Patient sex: F
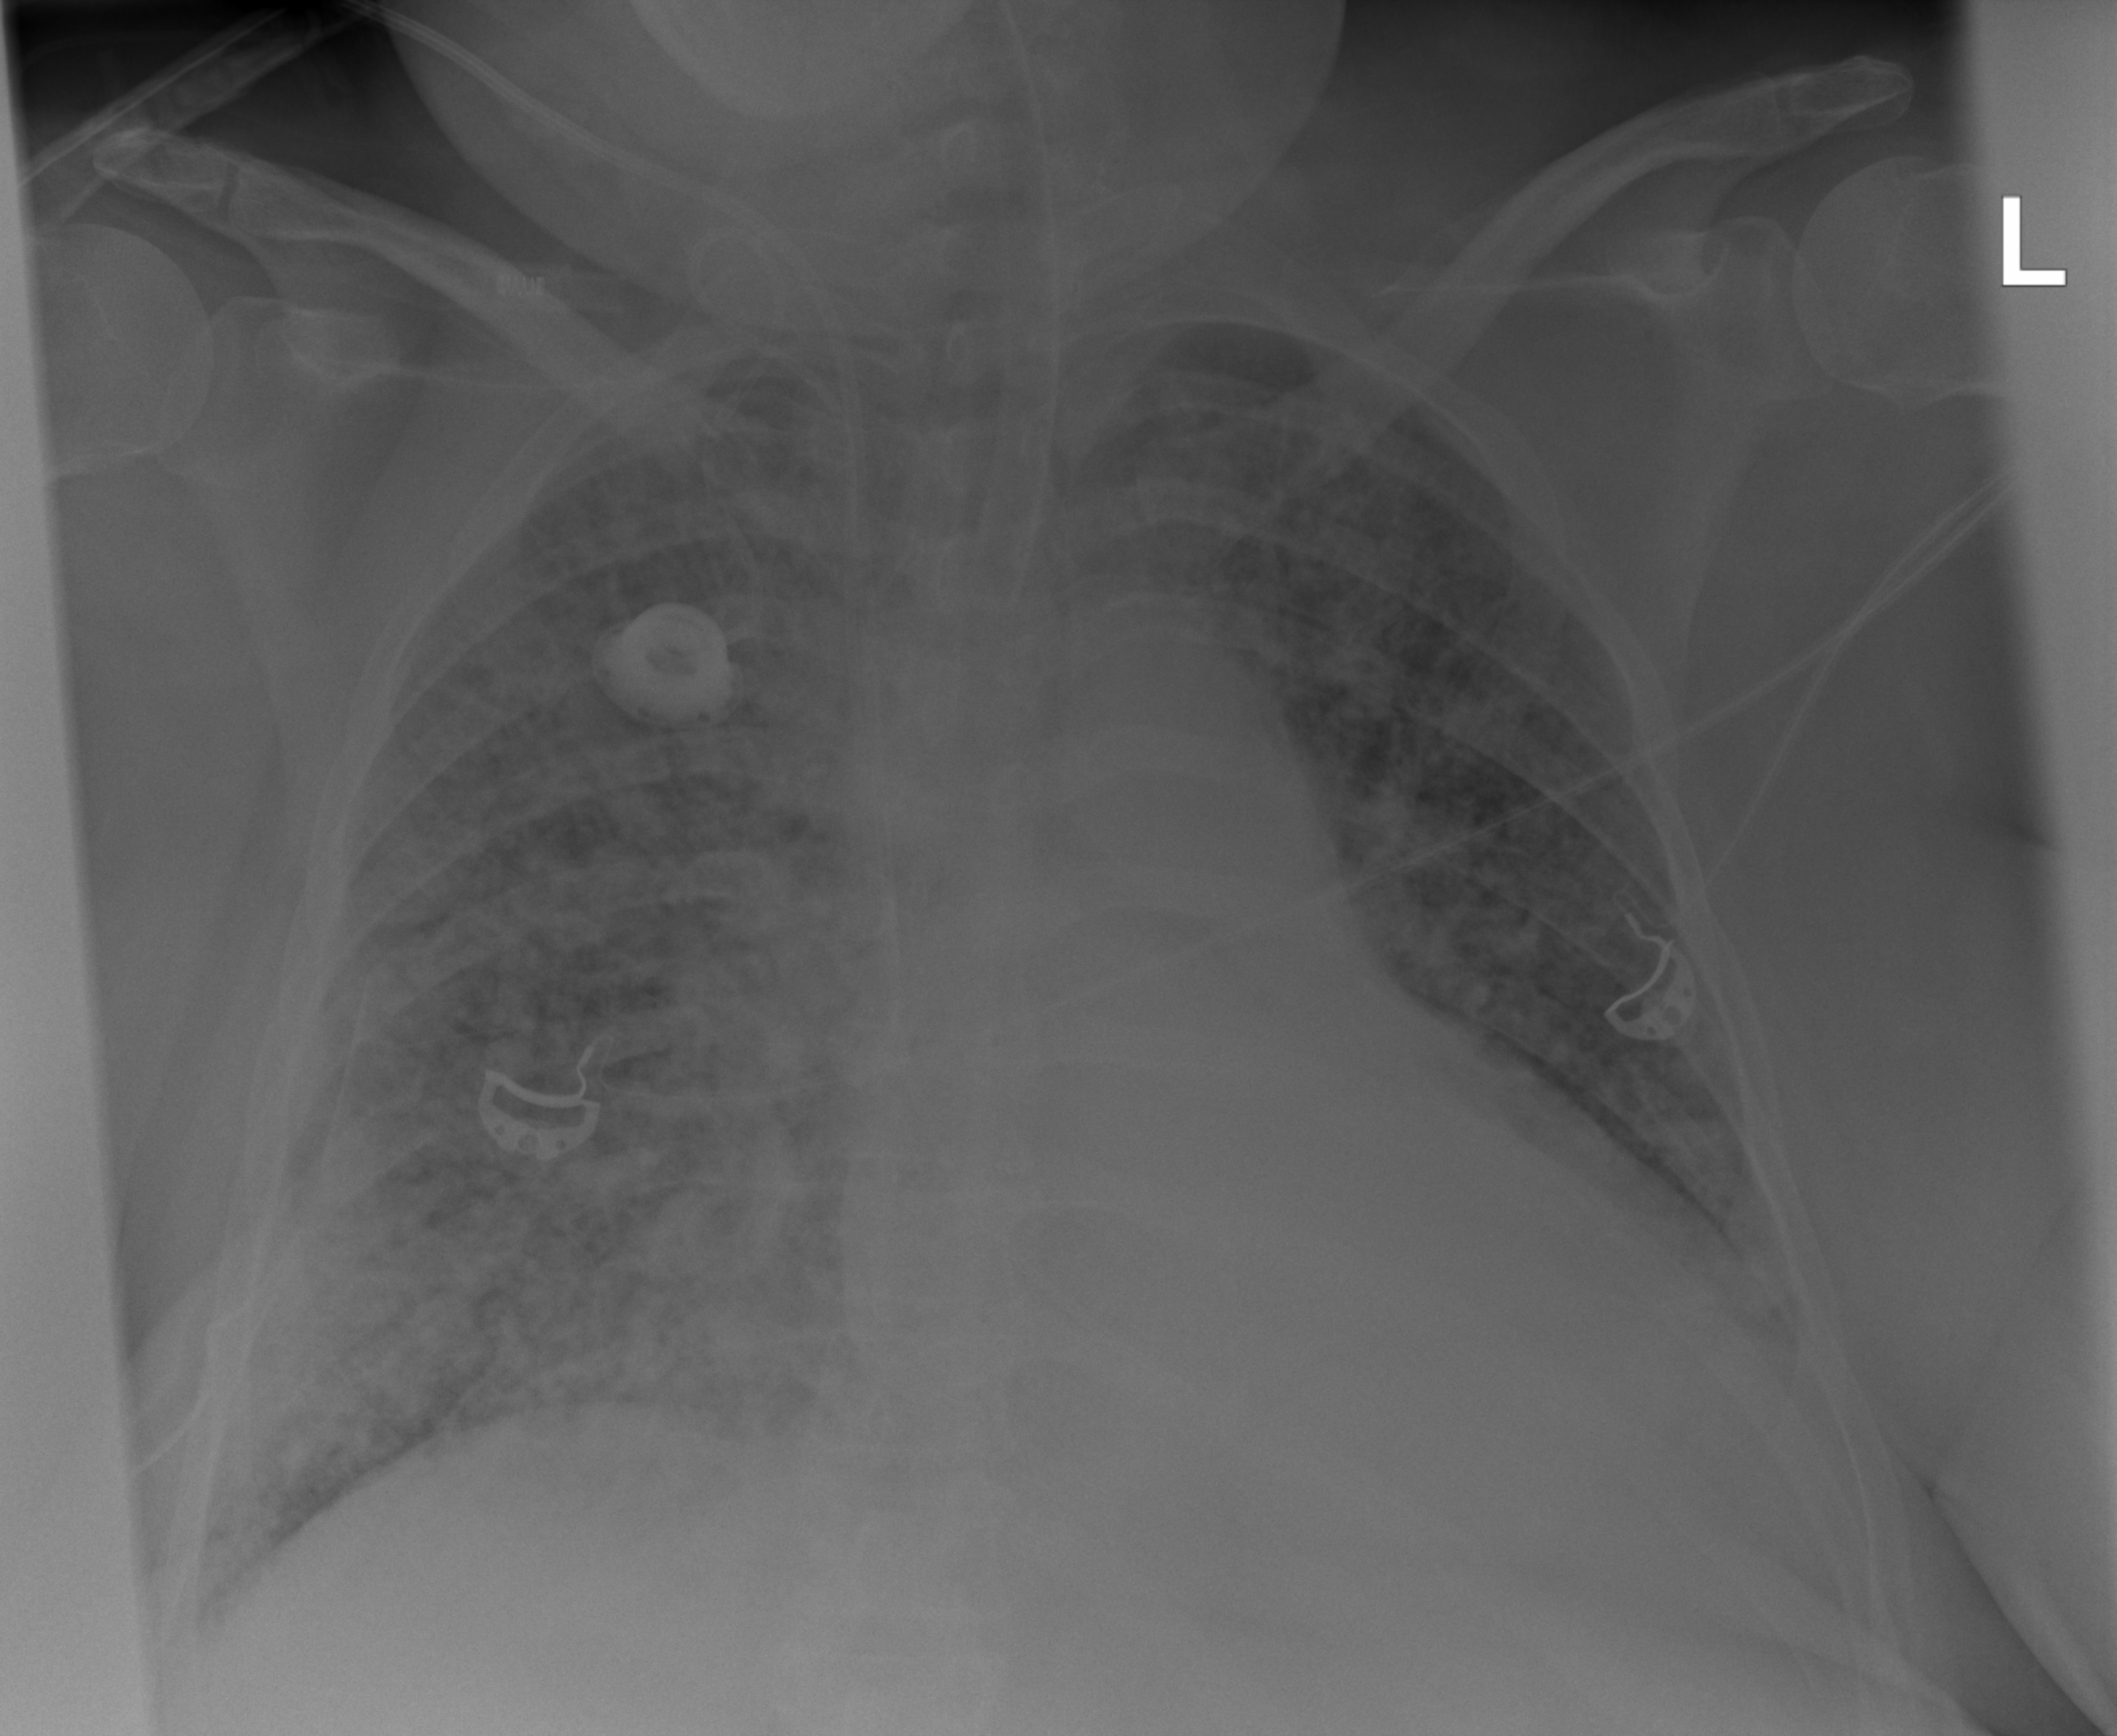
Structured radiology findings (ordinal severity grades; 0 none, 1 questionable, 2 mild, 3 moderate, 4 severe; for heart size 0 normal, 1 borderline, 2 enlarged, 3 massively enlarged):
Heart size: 2
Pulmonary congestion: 2
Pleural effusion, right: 2
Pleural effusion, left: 2
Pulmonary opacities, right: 3
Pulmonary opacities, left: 3
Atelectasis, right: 3
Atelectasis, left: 3